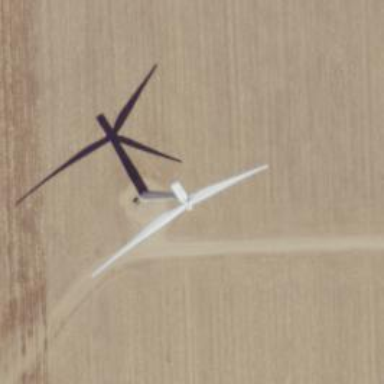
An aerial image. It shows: Wind generator in the form of horizontal axis wind turbine.